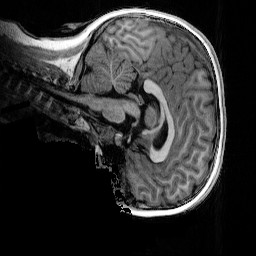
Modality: T1w
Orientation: sagittal
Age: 10
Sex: female
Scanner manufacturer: siemens
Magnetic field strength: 3 T
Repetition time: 4 s
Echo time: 0.00289 s